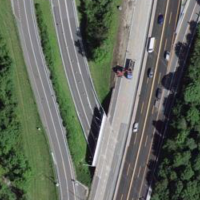
EUNIS habitat code: 57
Species observed at this site:
Euphorbia cyparissias